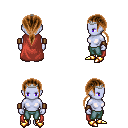
a pixel art fantasy rpg character, female body template, dark elf, purple skin, maroon cape, teal pants, brown ponytail hairstyle, silver tiara, leather bracers, gold boots, four views (front, back, left, right), 2x2 character sprite sheet, small pixel art, hard edges, no anti-aliasing